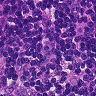
Metastatic tissue present: no